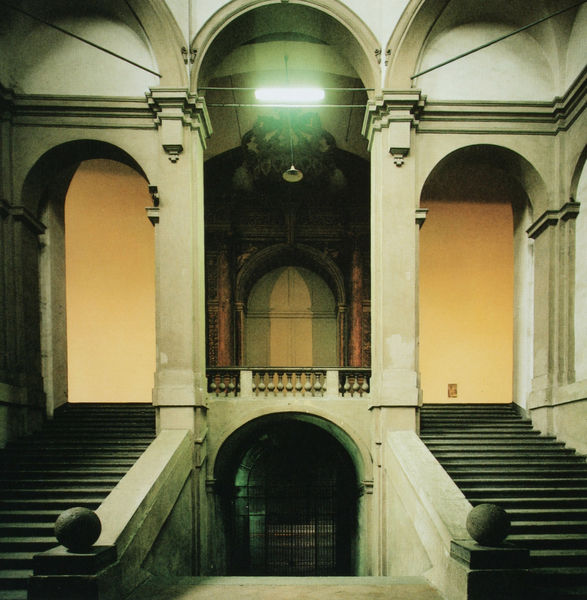
Titel: Treppenhaus
Künstler: Francesco Pacchiotti
Standort: Parma
Institution: La Pilotta
Schlagwörter: dunkel, kämpfer, schatten, weiß, gelb, grün, ocker, braun, fenster, grau, hell, holz, lampe, lampen, licht, marmor, orange, pfeiler, säule, säulen, tür, gebäude, schloss, kappen, profile, wand, architektur, kragen, sockel, stein, innenraum, brüstung, flach, gitter, kirche, decke, innen, klassizismus, leuchte, renaissance, rund, balkon, farbig, wangen, bogen, zwei, modern, mauer, türe, beleuchtung, pilaster, rundbogen, treppe, treppen, detail, symmetrie, aufgang, geländer, innenansicht, stufe, stufen, hoch, tor, halle, pfosten, foto, fotografie, photographie, bögen, eingang, gang, keller, gewölbe, stangen, bayern, münchen, balustrade, lauf, bälle, kugel, kugeln, architrav, arkaden, kapitelle, photo, gemäuer, portal, sims, schein, gesims, sandstein, farbfoto, treppenhaus, ballustrade, konsolen, museum, verstrebungen, streben, symetrisch, aufnahme, grell, geschoss, tympanon, profanbau, michelangelo, kriche, leitungen, krypta, lisene, treppenaufgang, vorhalle, oberlicht, baluster, aufgänge, bnm, neon, handlauf, lichthof, gittertor, lampfe, grünstich, tufen, inenansicht, abgang, bun, bogens, neonlicht, bayerisches national museum, siegeshalle, verstebungen, gitterfor, säulee, rundbugen